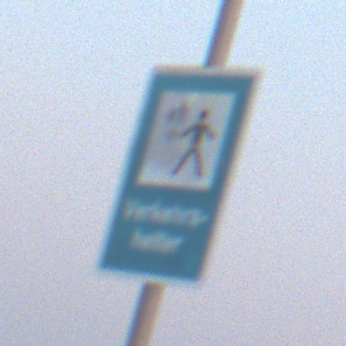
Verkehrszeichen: Verkehrshelfer
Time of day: SunriseSunset
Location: Outdoor (Nature)
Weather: Clear
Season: NotSpecified
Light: Natural